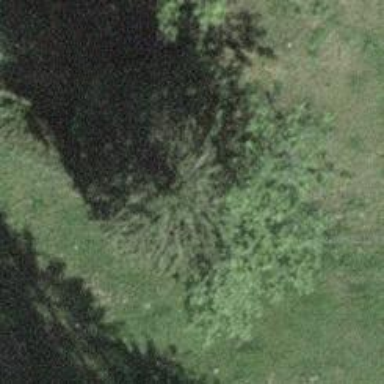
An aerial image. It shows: Beautiful tree in nature.